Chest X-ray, AP view. Patient: 56 years old, sex M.
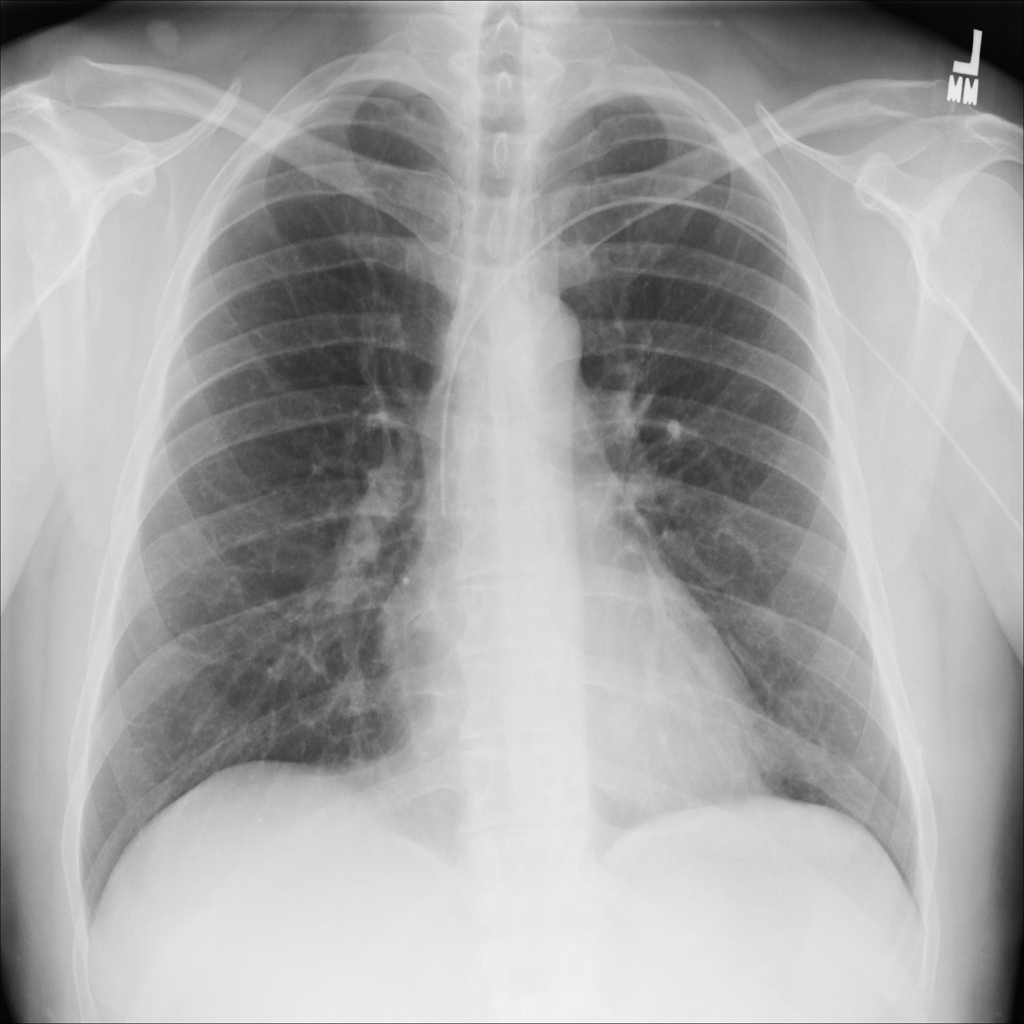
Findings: No Finding